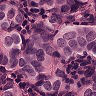
Metastatic tissue present: yes